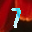
Label: 7